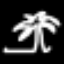
Label: palm tree